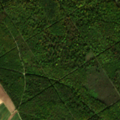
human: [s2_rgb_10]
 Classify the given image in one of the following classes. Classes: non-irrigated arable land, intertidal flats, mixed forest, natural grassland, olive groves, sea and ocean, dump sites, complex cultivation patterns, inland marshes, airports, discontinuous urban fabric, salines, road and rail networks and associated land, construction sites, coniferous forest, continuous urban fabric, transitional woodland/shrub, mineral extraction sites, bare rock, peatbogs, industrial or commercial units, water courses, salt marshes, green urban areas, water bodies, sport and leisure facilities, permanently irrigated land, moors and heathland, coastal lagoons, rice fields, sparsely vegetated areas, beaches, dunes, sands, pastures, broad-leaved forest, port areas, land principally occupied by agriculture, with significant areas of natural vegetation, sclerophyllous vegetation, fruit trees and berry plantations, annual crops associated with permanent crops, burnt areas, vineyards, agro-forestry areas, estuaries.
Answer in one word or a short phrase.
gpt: non-irrigated arable land, vineyards, broad-leaved forest